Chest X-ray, PA view. Patient: 22 years old, sex M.
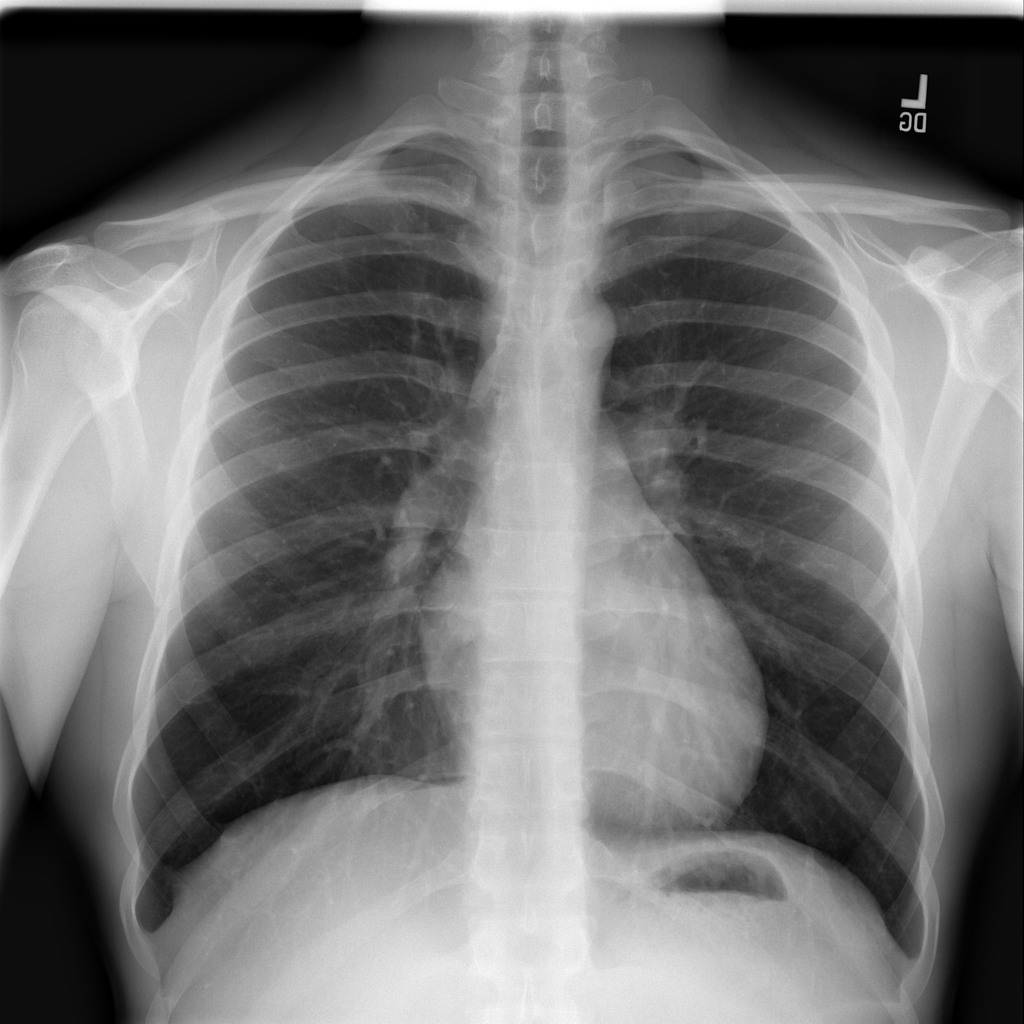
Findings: No Finding